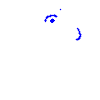
Particle: kaon